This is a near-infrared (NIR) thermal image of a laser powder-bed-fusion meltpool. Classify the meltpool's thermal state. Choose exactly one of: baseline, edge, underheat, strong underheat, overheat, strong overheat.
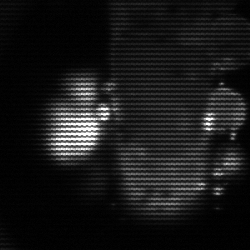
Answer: strong underheat